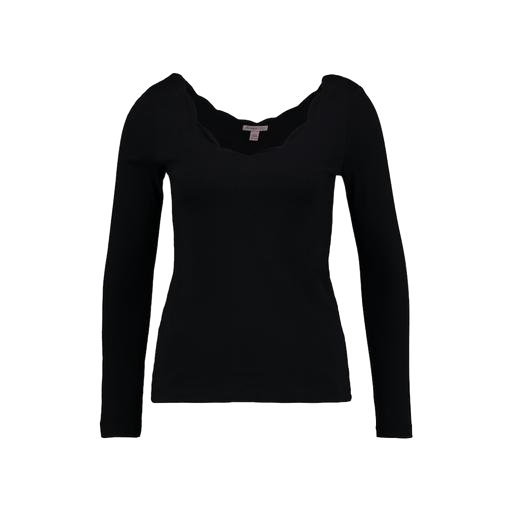
scalloped neckline, black v-neck top only macy, black eliza long-sleeved top, white background